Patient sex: M
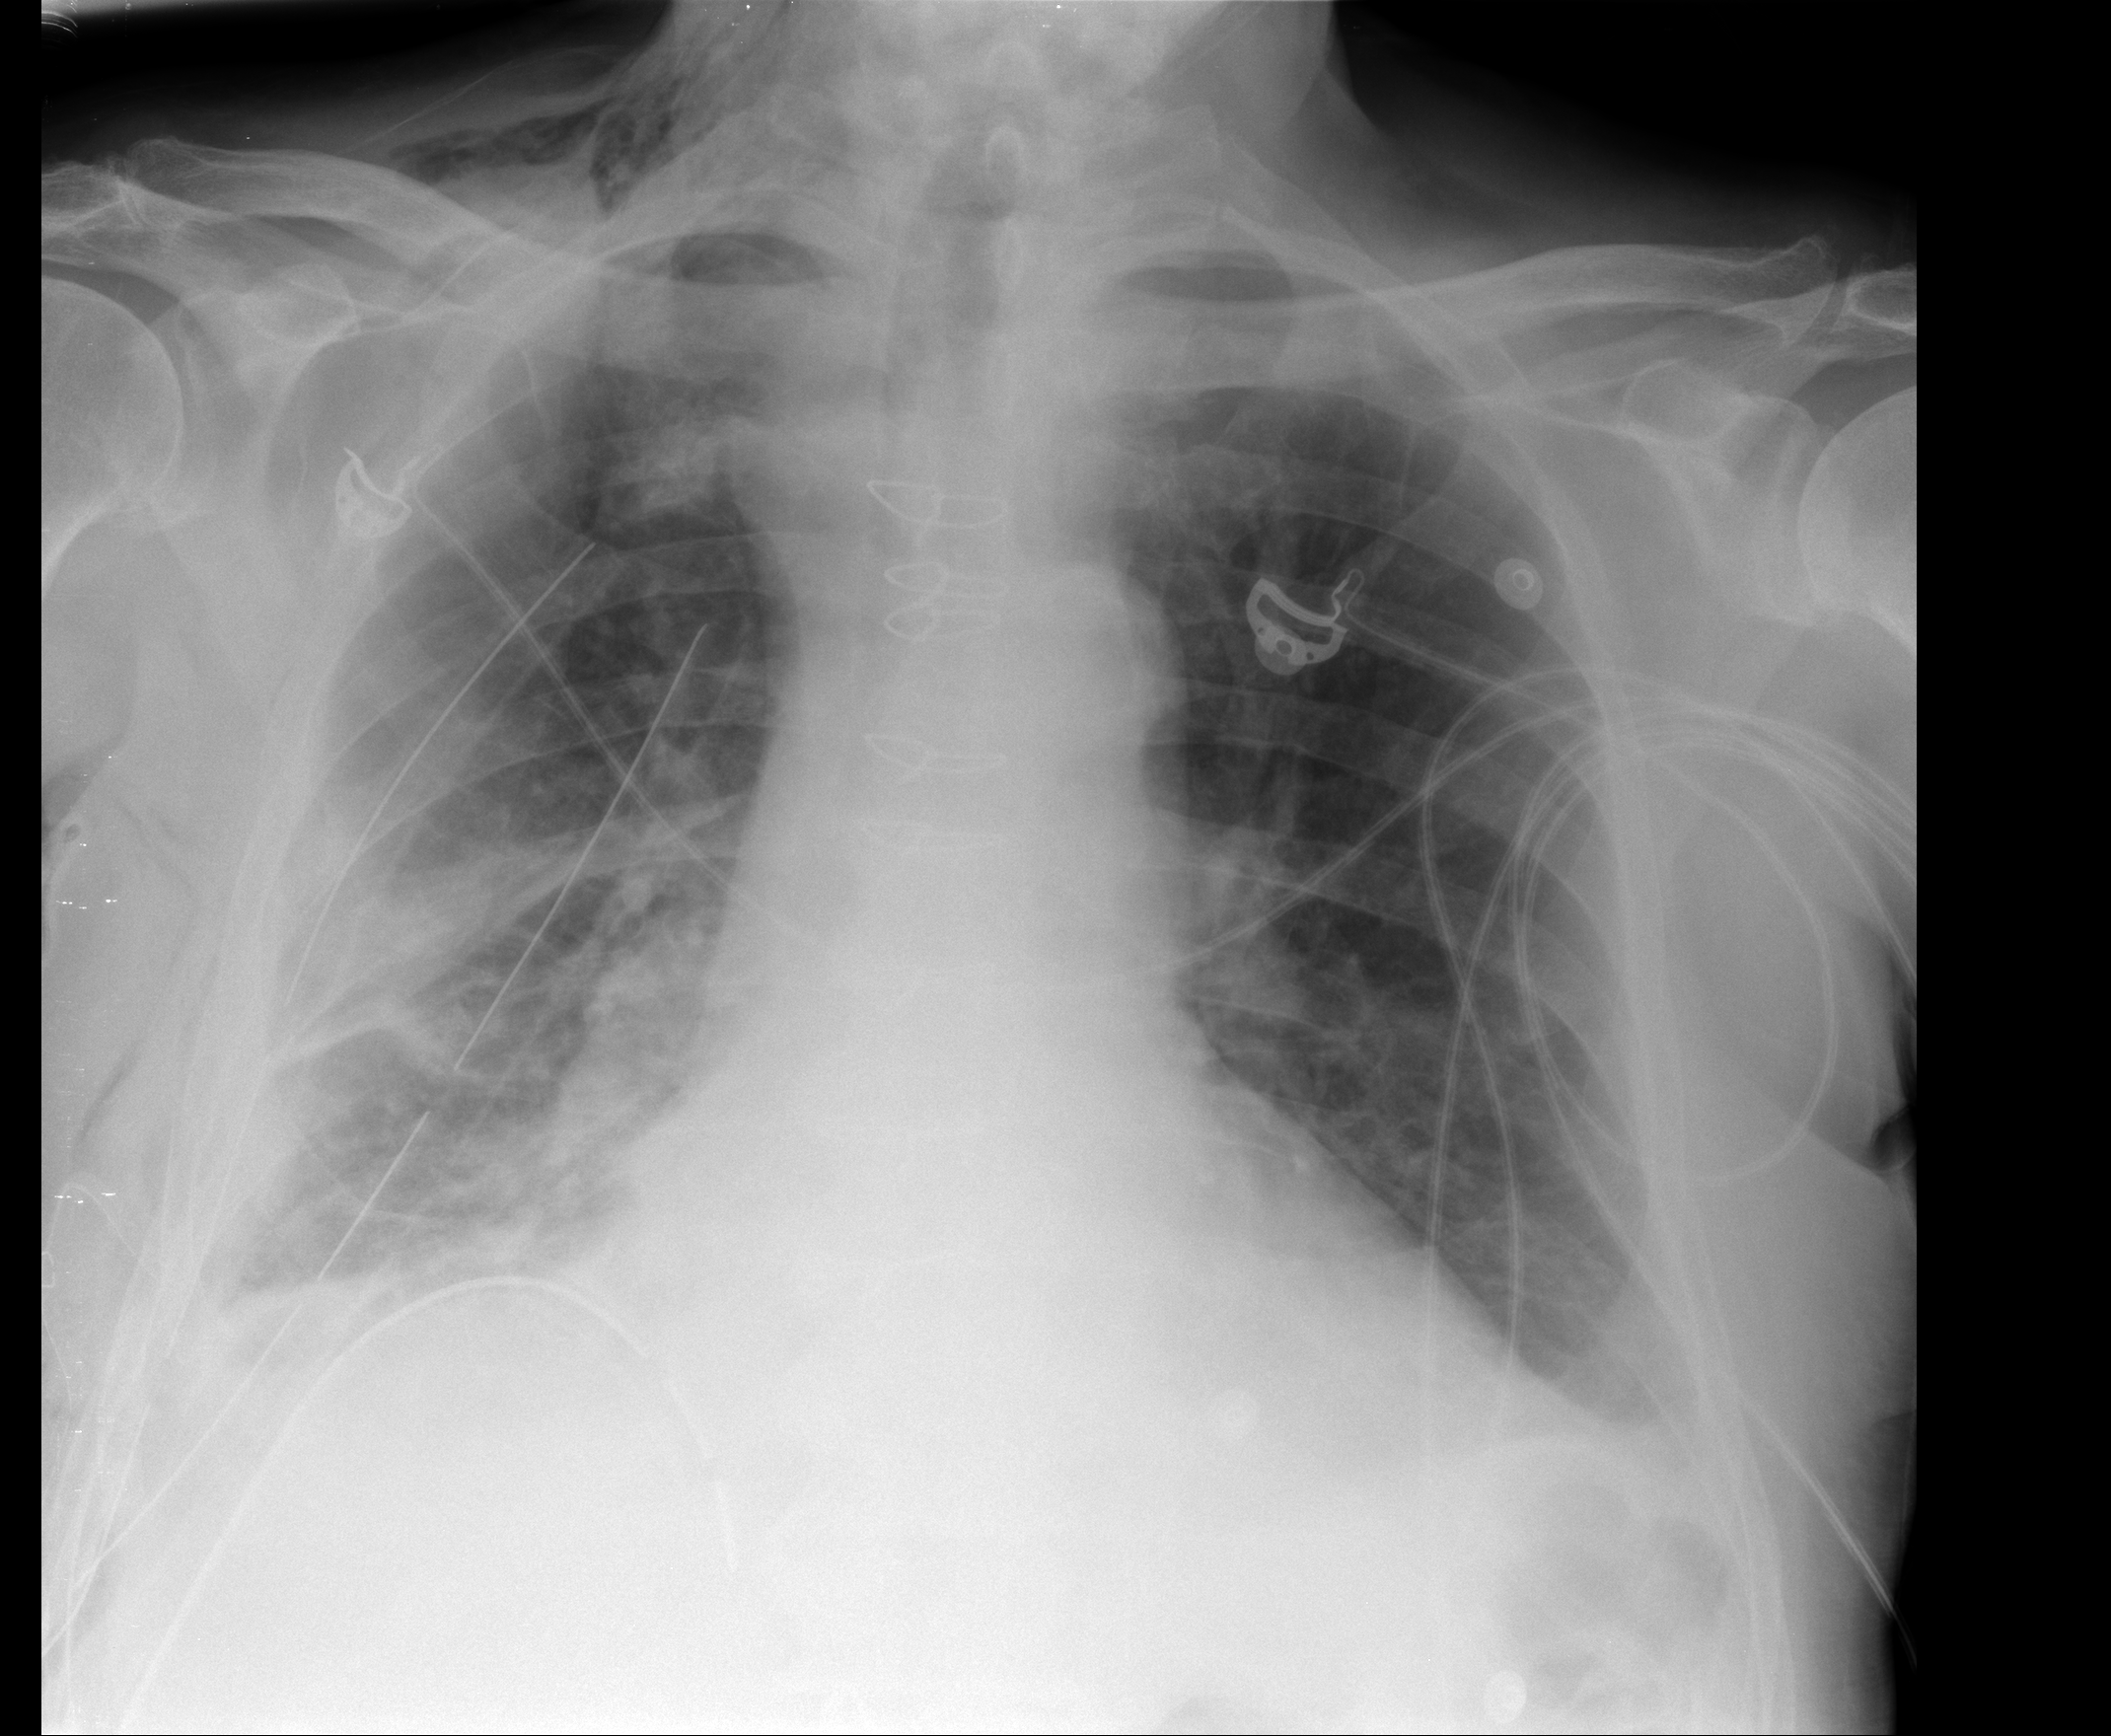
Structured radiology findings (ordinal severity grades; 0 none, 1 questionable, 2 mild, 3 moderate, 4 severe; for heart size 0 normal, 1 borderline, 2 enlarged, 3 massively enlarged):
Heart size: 1
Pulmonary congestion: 0
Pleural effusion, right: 2
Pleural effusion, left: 1
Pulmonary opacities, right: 2
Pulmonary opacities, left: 0
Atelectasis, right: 2
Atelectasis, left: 2